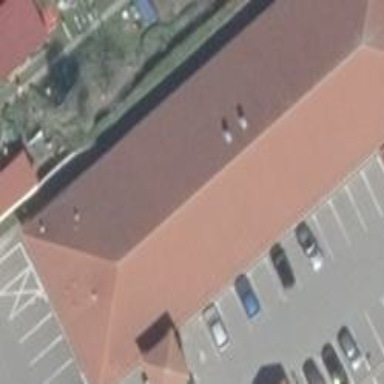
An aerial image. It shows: Supermarket.